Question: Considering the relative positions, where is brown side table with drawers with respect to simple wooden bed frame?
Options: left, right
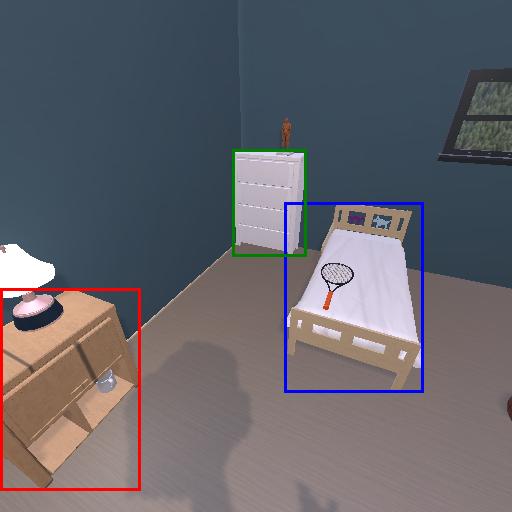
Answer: left